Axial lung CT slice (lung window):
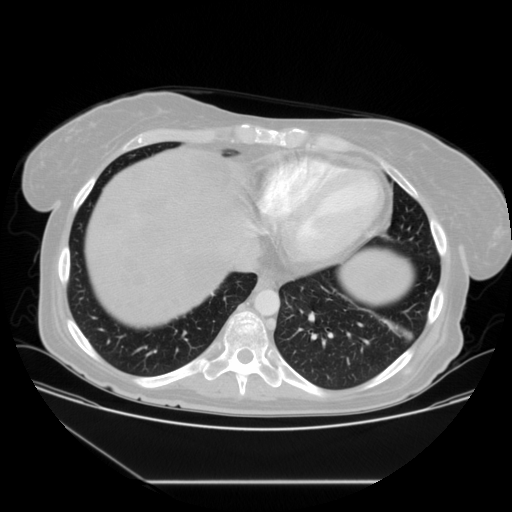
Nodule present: no